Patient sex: M
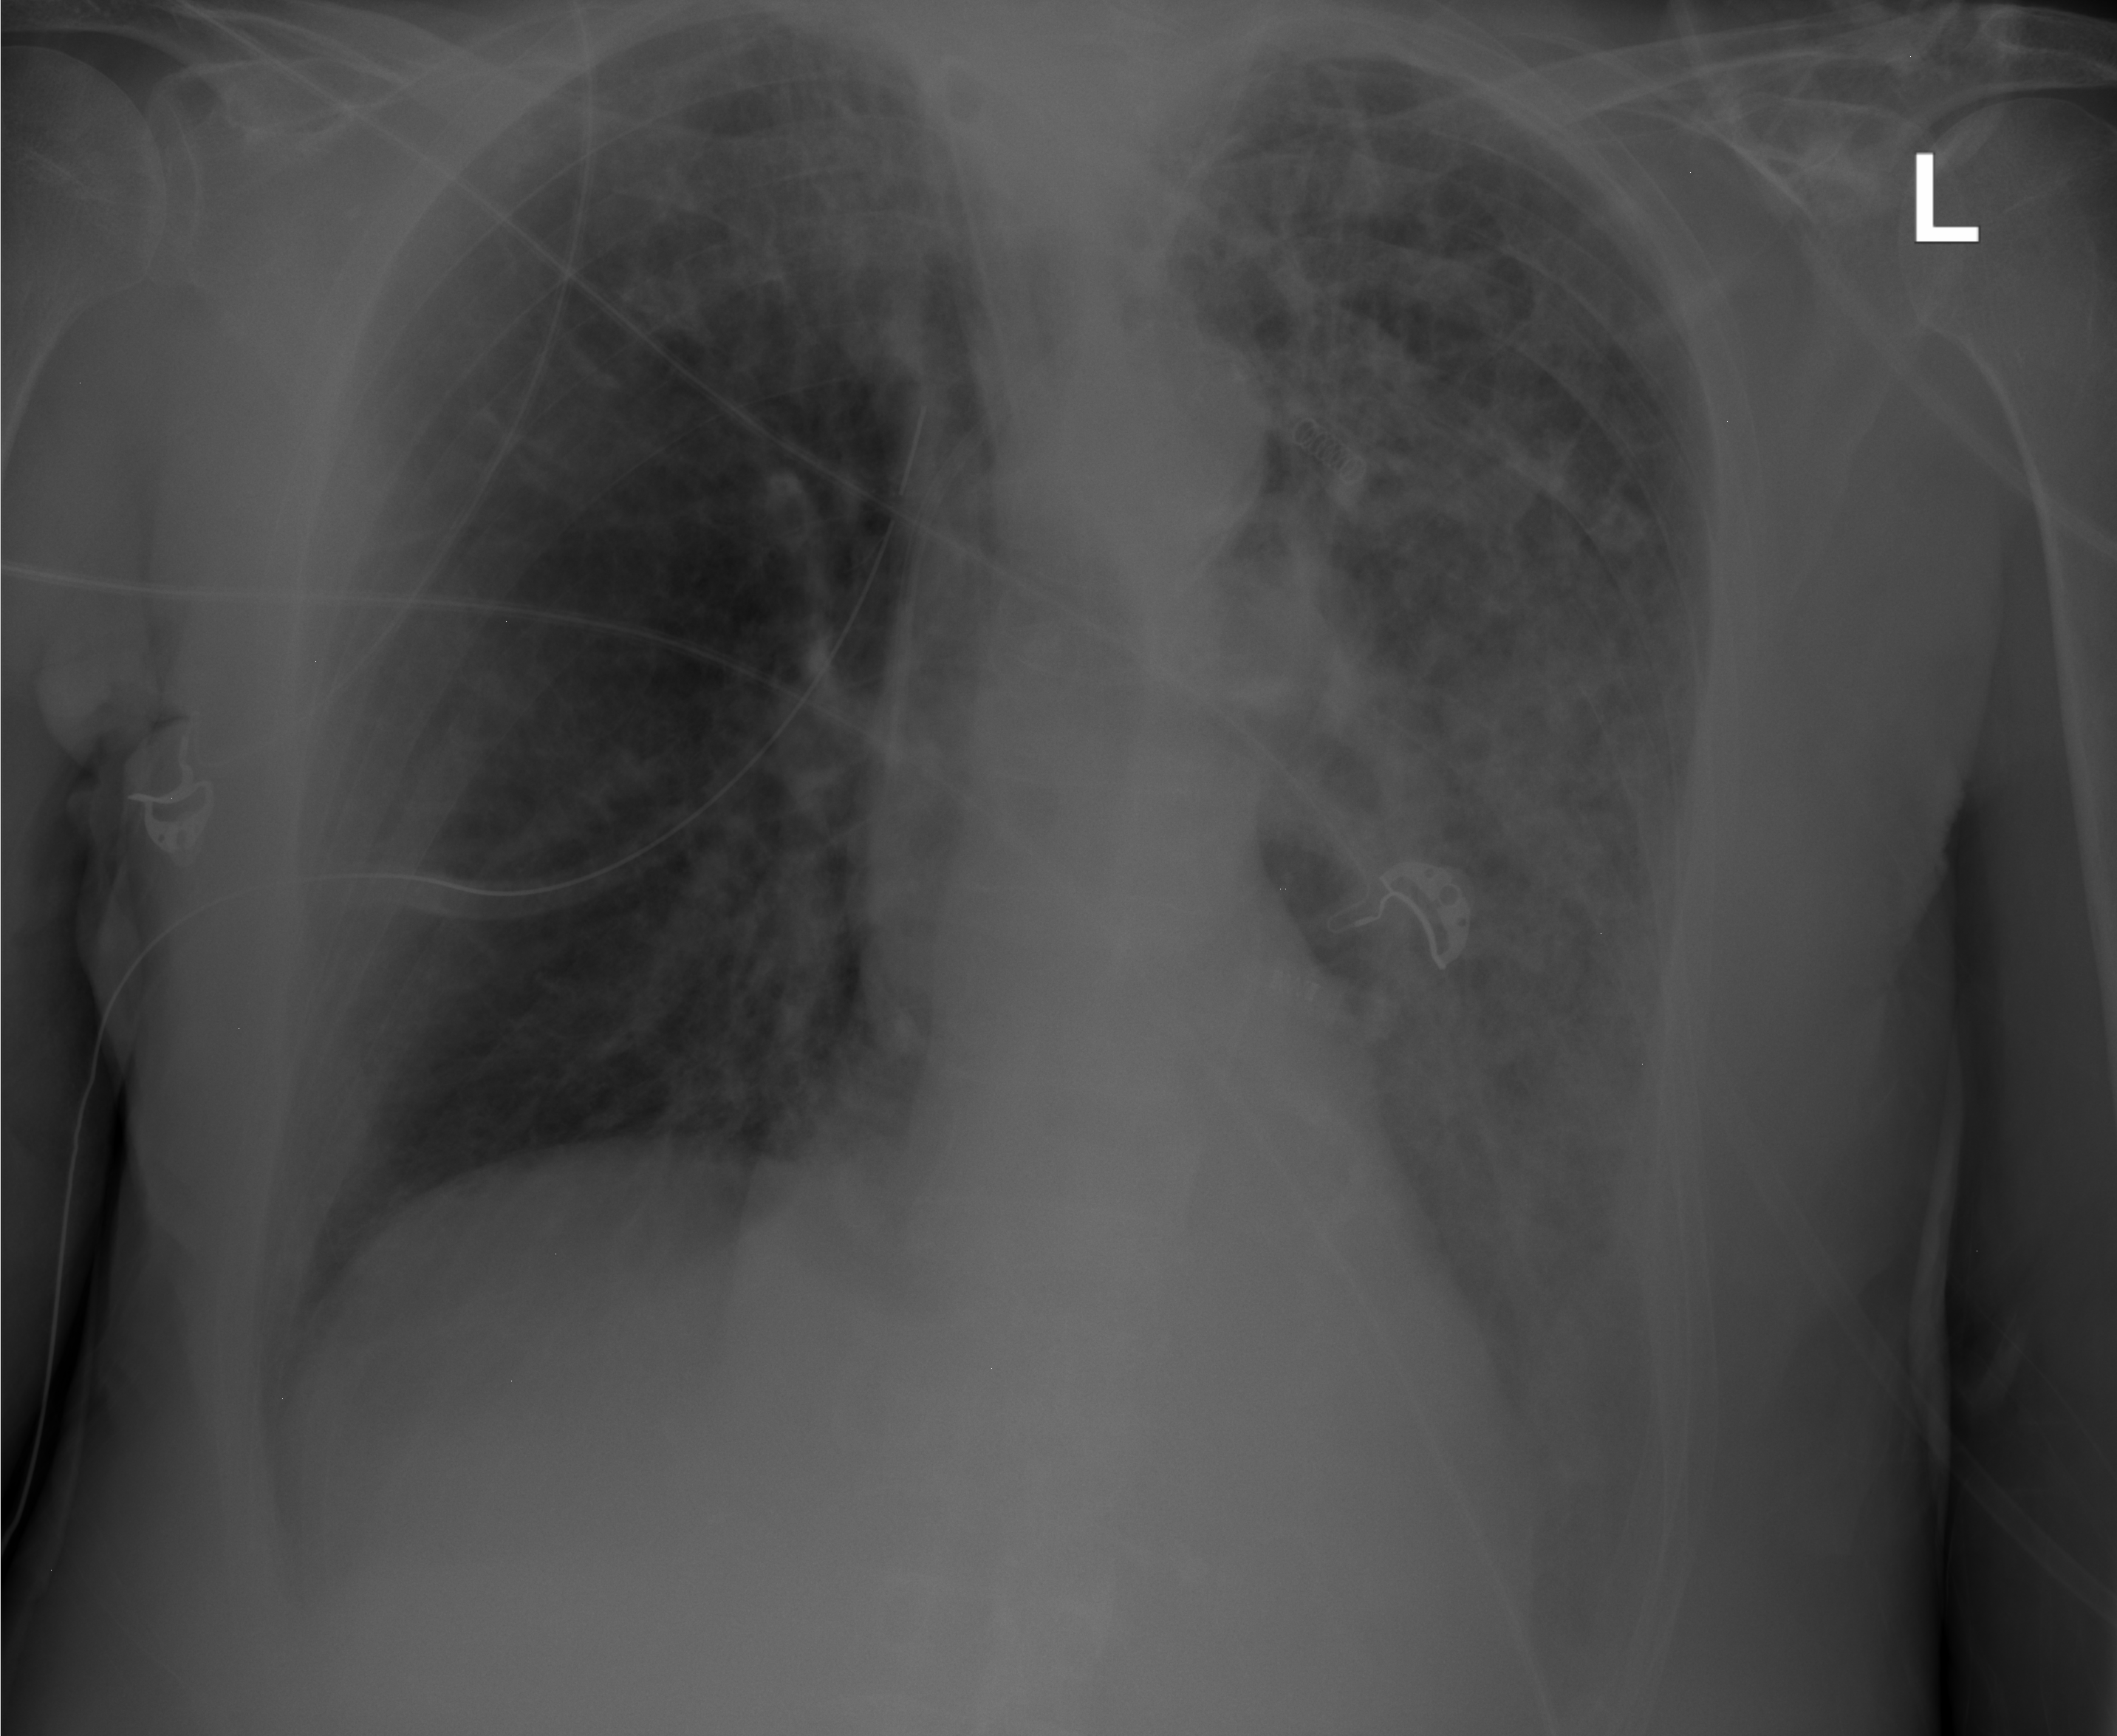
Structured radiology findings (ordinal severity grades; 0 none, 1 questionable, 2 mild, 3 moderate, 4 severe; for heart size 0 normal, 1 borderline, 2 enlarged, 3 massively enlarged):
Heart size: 0
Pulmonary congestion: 0
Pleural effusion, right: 0
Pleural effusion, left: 2
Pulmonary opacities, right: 0
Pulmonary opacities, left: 2
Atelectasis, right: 0
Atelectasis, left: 2